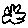
Label: flower